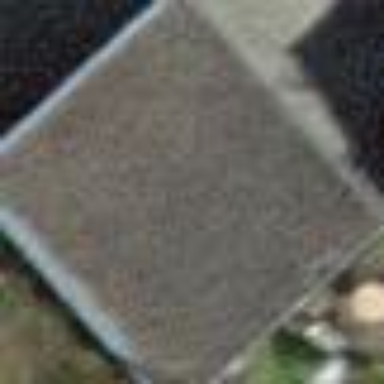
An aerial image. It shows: View of roof of building.